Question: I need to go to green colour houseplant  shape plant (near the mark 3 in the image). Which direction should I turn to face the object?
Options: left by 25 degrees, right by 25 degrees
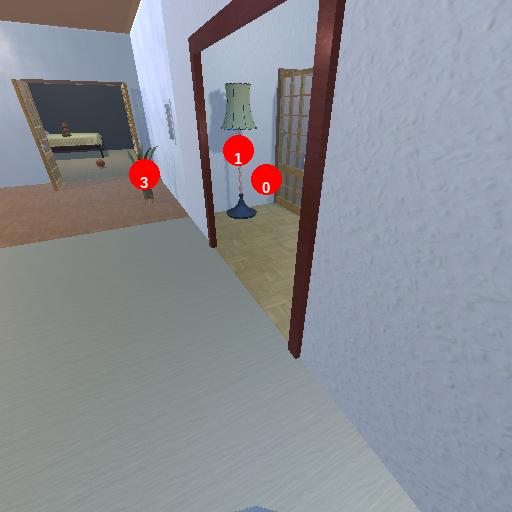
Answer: left by 25 degrees